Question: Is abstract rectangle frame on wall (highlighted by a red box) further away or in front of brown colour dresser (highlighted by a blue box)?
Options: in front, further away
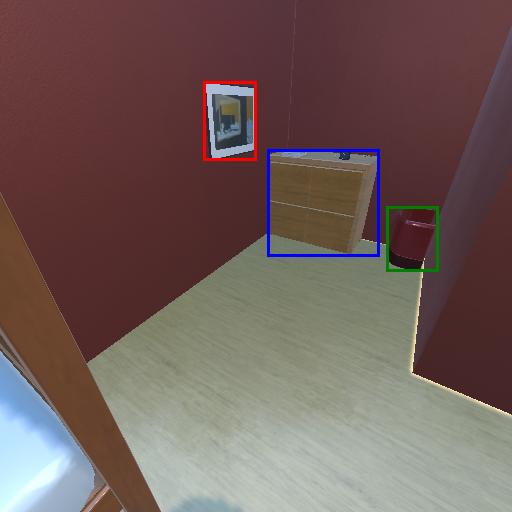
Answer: in front